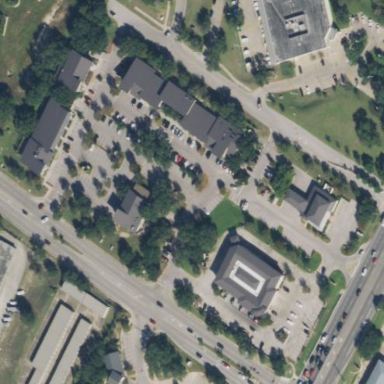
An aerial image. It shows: Retail area.